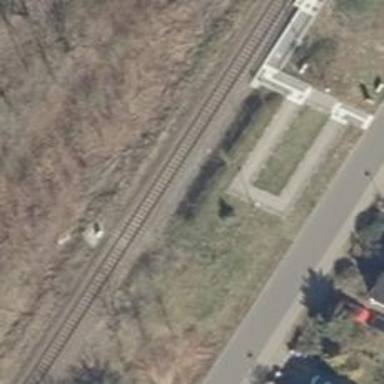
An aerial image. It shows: Close-up of railway platform edge.